Question: I imported a Bazaar repository into Git (using 'git bzr'), but the resulting repository contains a spurious commit parent link:

Notice that the commit tagged '1.02-6' is based off the '1.02-3' commit, but '1.02-1' is unnecessarily also marked as a parent. (Note: All the commits in this part of the repo are tagged; there are no commits between the ones shown.)
I have tried rebasing in several ways (on the 'master' branch: 'git rebase 1.02-3', 'git rebase -i upstream-1.02', 'git rebase --onto 1.02-1 1.02-3', 'git rebase --root upstream-1.02 --onto=other_branch'), but in each case it fails with a merge conflict. These seem to be attempting more than is necessary; the history is correct for an extra parent pointer being recorded in the commit tagged '1.02-6'.
How do you remove the link in order to linearize the history? Is there a better way than manually cherry-picking all the commits in sequence?
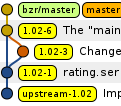
Answer: You can do it manually using the <URL> internal command.
We want to edit the commit tagged '1.02-6' to remove the spurious parent pointer (to '56a2f3b5948ab54c9239c2b384a6ea9eb1f410c4').
First, read the information from the existing commit object:
'''
user@host:/path/repo.git$ git cat-file -p 1.02-6
tree c658aa1ebcf2bf2a607696c7868b875be72fb01f
parent 56a2f3b5948ab54c9239c2b384a6ea9eb1f410c4
parent 4e671bf1d2298729c9e5cfd8229051cfe2c40831
author James Damour (Suvarov454) <suvarov454@users.sourceforge.net> <PHONE>
committer Bazaar Package Importer <james.westby@ubuntu.com> <PHONE>
The "main/" in the Section line of debian/control should be assumed.
'''
<URL>
Now create a new commit with the same content (excluding the spurious parent link, and the committer info):
'''
git log --format=%B -n 1 1.02-6 | GIT_AUTHOR_NAME="James Damour (Suvarov454)" GIT_AUTHOR_EMAIL="suvarov454@users.sourceforge.net" GIT_AUTHOR_DATE="<PHONE>" git commit-tree c658aa1ebcf2bf2a607696c7868b875be72fb01f -p 4e671bf1d2298729c9e5cfd8229051cfe2c40831
'''
This created a new commit, and printed its hash ('cc32e66'...). Now turn it into a new branch:
'''
git checkout -b fixed_commit cc32e66
'''
and rebase 'master' onto the new branch:
'''
git checkout master
git rebase fixed_commit
'''
And we're done:

You probably want to delete the old branches and re-tag the appropriate commits.
---
Actually it might be easier to use <URL>. I haven't tried that.